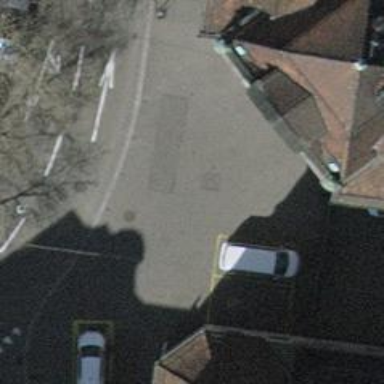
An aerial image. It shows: Unmarked crossing with traffic calming table on the road.